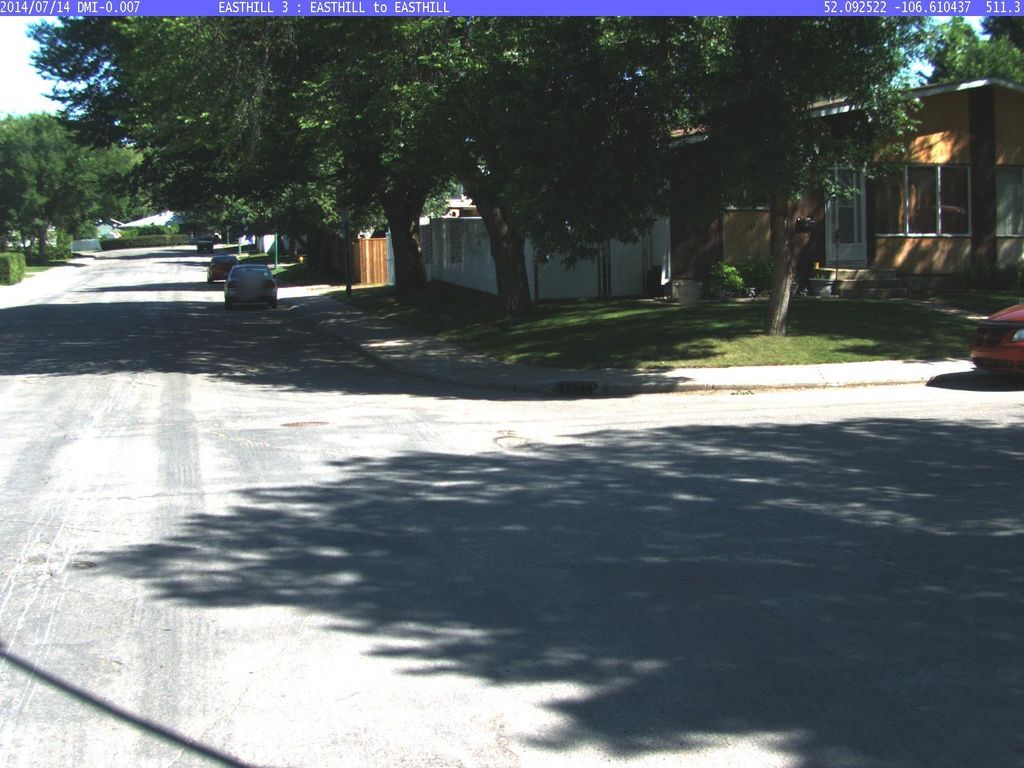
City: saskatoon